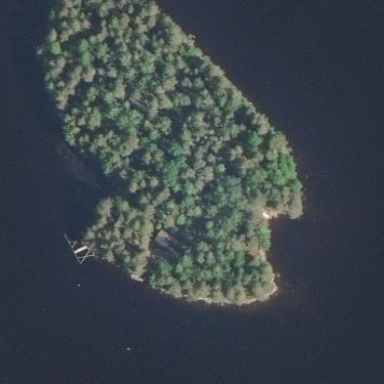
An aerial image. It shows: Islet covered with woodland.